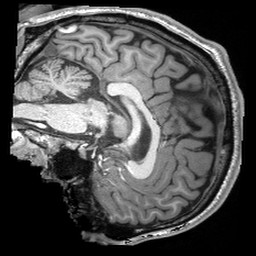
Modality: T1w
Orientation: sagittal